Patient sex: M
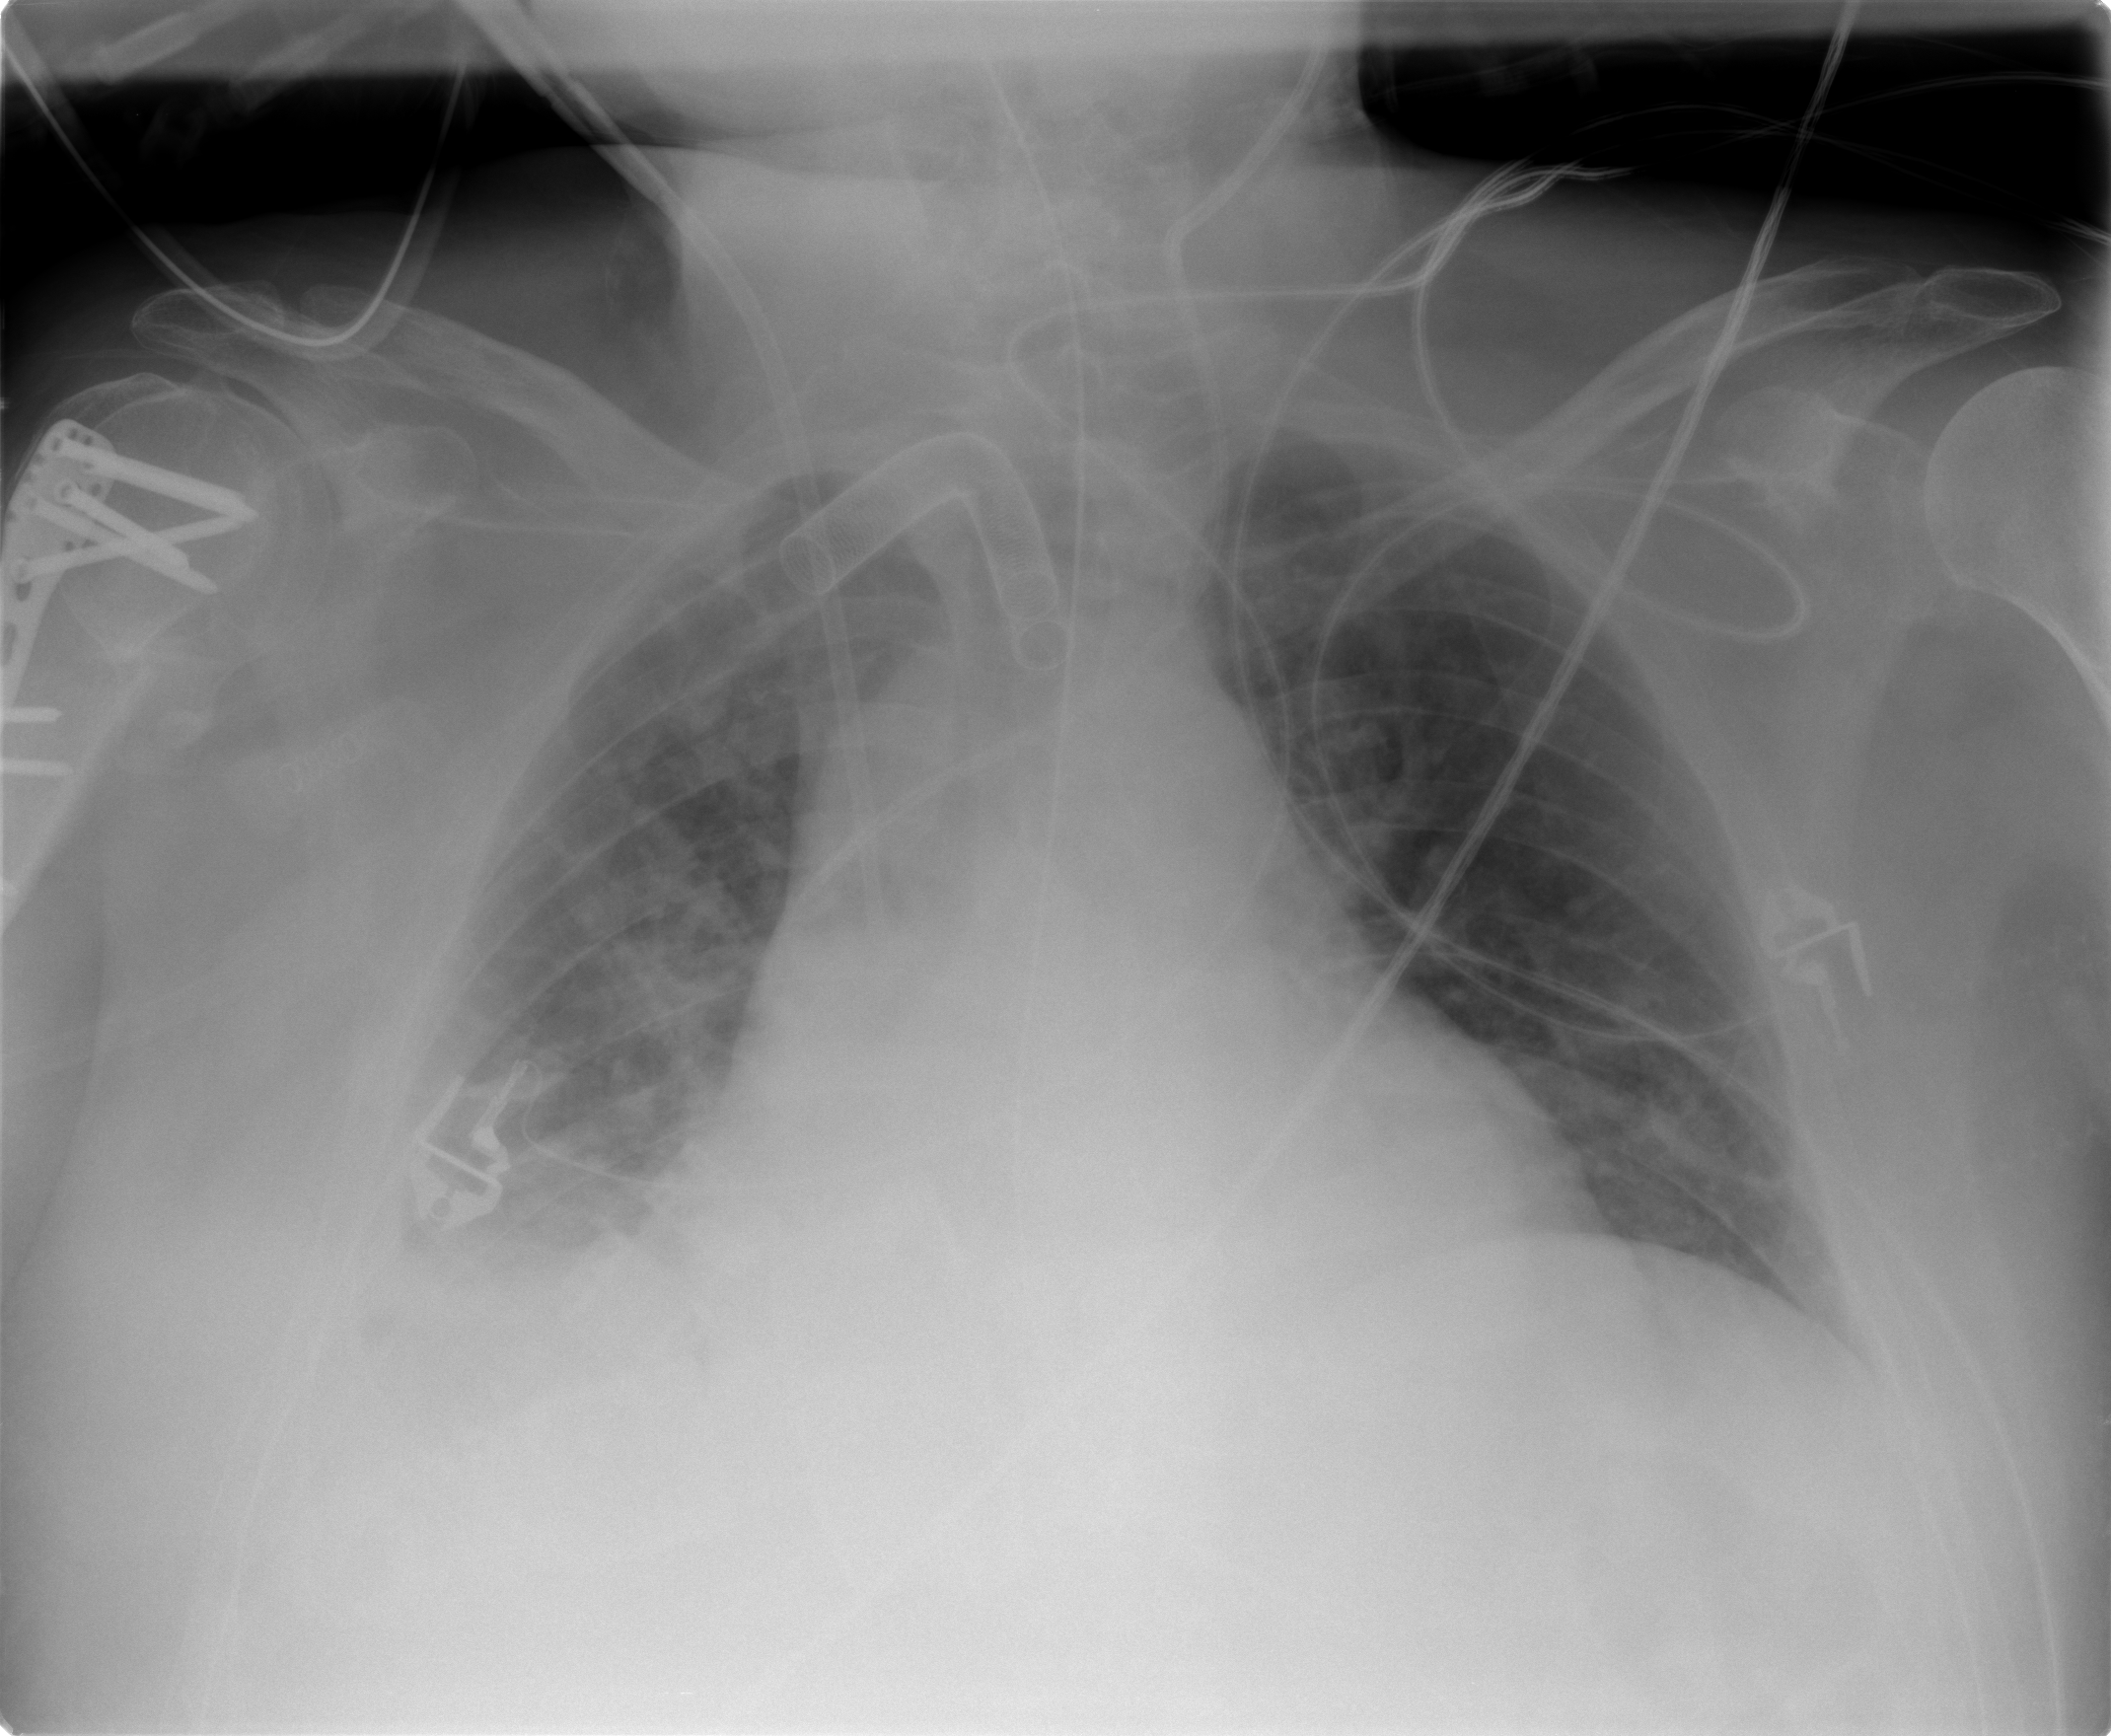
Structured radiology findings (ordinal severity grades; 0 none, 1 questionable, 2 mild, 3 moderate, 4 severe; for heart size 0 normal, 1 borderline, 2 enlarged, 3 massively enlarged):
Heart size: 3
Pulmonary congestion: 2
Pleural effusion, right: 2
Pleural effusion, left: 0
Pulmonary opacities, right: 2
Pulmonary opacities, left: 0
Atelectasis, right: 2
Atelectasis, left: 1